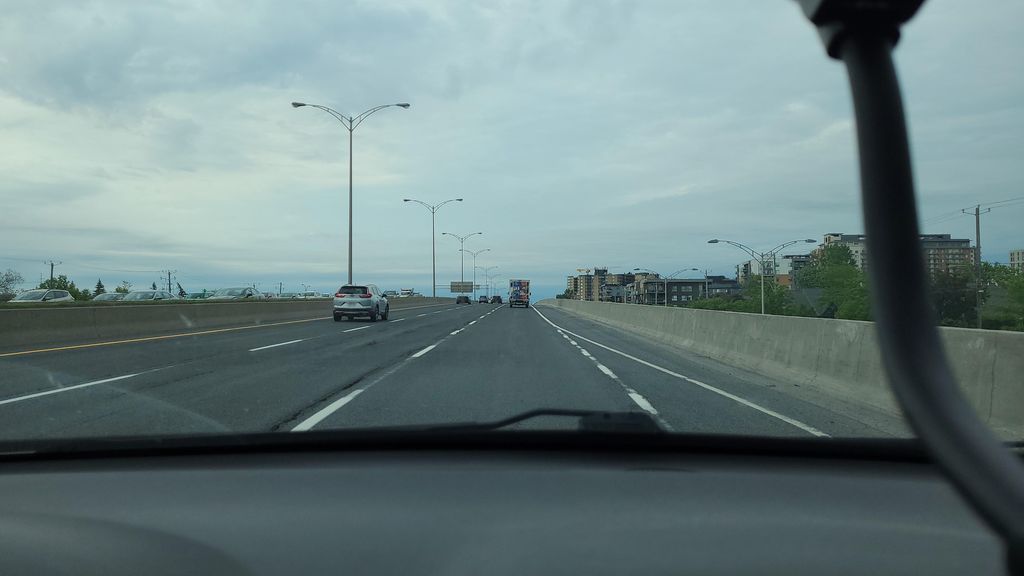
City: montreal